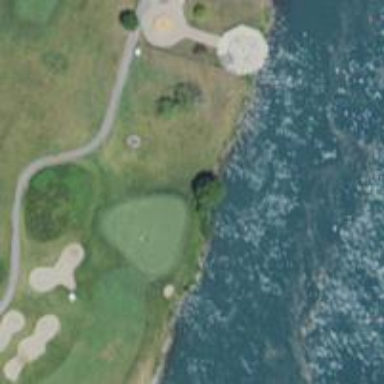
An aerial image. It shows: Golf hole.